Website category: university
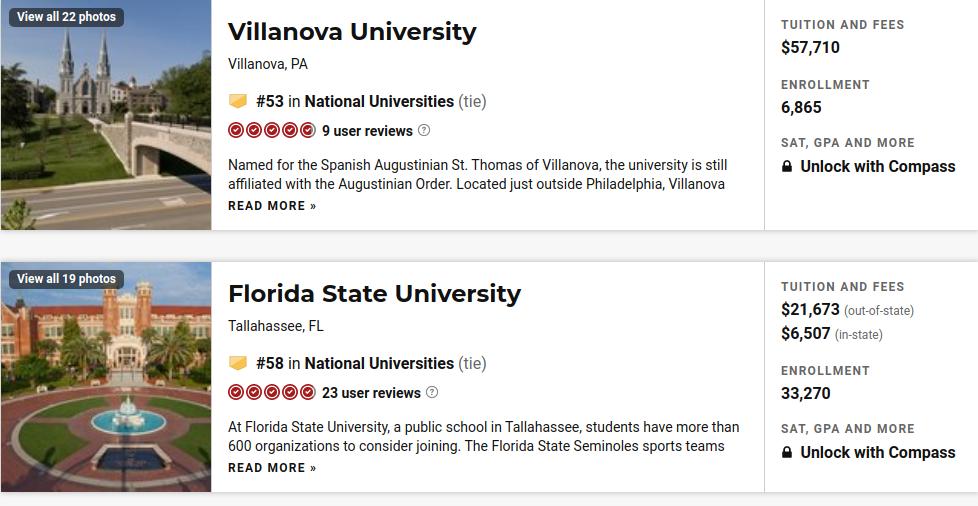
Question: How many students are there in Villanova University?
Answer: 6,865

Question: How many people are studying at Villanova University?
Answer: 6,865

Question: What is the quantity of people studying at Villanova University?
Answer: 6,865

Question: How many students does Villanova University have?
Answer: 6,865

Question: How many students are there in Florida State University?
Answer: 33,270

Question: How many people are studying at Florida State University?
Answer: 33,270

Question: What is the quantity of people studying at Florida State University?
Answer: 33,270

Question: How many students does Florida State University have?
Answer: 33,270

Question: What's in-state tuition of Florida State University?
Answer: $6,507

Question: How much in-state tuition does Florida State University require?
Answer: $6,507

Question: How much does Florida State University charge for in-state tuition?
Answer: $6,507

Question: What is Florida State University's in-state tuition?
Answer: $6,507

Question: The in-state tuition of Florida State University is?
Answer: $6,507

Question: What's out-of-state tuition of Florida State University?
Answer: $21,673

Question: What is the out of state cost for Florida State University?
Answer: $21,673

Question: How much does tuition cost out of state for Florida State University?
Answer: $21,673

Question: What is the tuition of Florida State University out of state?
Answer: $21,673

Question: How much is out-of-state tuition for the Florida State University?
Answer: $21,673

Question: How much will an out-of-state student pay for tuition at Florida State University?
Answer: $21,673

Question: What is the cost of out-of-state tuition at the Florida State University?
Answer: $21,673

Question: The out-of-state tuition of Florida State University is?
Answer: $21,673

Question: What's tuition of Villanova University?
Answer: $57,710

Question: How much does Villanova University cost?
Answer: $57,710

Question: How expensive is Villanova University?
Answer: $57,710

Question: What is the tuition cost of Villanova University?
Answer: $57,710

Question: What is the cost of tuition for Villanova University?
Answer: $57,710

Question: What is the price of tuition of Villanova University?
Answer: $57,710

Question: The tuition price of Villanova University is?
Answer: $57,710

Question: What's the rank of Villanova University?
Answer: #53

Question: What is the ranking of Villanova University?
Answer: #53

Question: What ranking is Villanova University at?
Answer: #53

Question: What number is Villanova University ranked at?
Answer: #53

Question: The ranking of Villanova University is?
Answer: #53

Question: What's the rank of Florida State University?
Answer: #58

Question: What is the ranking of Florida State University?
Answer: #58

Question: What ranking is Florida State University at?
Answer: #58

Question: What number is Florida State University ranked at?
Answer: #58

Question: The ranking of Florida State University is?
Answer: #58

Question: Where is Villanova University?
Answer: Villanova, PA

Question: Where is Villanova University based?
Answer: Villanova, PA

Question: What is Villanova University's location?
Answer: Villanova, PA

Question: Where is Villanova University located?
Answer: Villanova, PA

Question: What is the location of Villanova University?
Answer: Villanova, PA

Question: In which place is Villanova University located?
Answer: Villanova, PA

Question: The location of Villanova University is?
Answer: Villanova, PA

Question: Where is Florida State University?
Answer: Tallahassee, FL

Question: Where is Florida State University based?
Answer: Tallahassee, FL

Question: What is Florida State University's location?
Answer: Tallahassee, FL

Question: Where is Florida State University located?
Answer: Tallahassee, FL

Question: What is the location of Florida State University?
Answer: Tallahassee, FL

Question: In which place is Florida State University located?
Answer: Tallahassee, FL

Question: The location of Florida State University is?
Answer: Tallahassee, FL

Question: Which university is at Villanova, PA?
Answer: Villanova University

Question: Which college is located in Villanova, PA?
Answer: Villanova University

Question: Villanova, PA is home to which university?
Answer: Villanova University

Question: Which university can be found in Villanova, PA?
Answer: Villanova University

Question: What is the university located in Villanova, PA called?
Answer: Villanova University

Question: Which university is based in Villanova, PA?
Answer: Villanova University

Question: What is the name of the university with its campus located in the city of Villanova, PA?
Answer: Villanova University

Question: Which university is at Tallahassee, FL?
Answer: Florida State University

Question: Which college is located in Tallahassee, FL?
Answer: Florida State University

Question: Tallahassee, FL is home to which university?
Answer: Florida State University

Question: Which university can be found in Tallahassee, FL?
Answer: Florida State University

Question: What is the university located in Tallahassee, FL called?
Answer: Florida State University